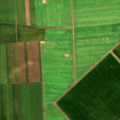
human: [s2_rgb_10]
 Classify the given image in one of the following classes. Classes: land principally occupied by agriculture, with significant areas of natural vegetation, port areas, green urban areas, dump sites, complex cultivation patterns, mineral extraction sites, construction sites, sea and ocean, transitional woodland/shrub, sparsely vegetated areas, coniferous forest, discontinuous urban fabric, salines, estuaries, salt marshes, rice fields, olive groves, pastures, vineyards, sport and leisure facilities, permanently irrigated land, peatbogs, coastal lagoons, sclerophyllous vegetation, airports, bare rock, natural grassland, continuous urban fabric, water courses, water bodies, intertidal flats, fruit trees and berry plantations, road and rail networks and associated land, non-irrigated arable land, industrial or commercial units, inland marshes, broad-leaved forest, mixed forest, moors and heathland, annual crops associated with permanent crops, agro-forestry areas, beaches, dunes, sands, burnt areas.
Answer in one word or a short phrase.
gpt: non-irrigated arable land